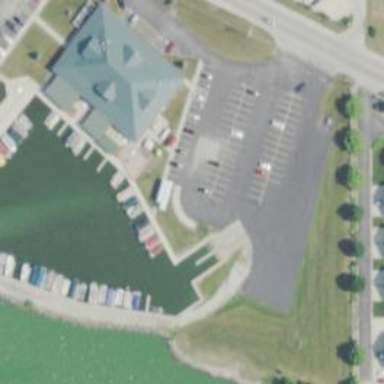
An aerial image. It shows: Slipway on leisure land.